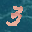
Label: 3